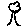
Label: tree